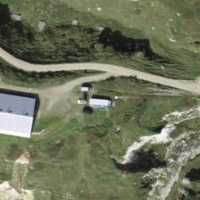
EUNIS habitat code: 26
Species observed at this site:
Marmota marmota
Bistorta vivipara